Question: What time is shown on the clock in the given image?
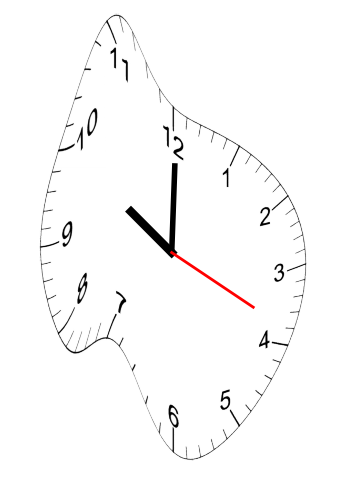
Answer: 10:00:19